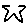
Label: star